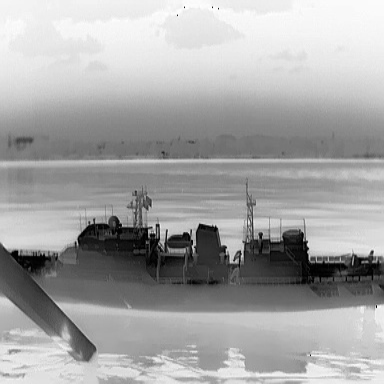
There is a warship in the infrared image.